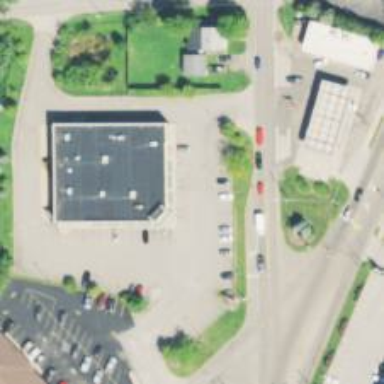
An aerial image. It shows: Parking space is available.